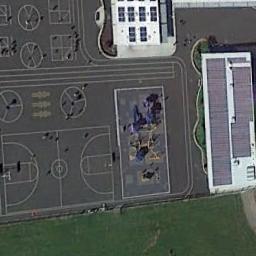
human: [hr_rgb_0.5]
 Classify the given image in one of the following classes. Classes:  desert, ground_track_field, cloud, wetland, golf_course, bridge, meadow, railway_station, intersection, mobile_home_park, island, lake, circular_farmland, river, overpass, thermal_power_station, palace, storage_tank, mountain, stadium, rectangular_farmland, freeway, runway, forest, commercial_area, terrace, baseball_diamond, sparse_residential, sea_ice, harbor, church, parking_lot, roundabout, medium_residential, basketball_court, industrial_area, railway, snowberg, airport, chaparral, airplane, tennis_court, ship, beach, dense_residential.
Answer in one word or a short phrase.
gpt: basketball_court